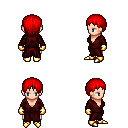
a pixel art fantasy rpg character, female body template, human, light skin, red robe, white pants, red plain hairstyle, gold gloves, gold boots, four views (front, back, left, right), 2x2 character sprite sheet, small pixel art, hard edges, no anti-aliasing